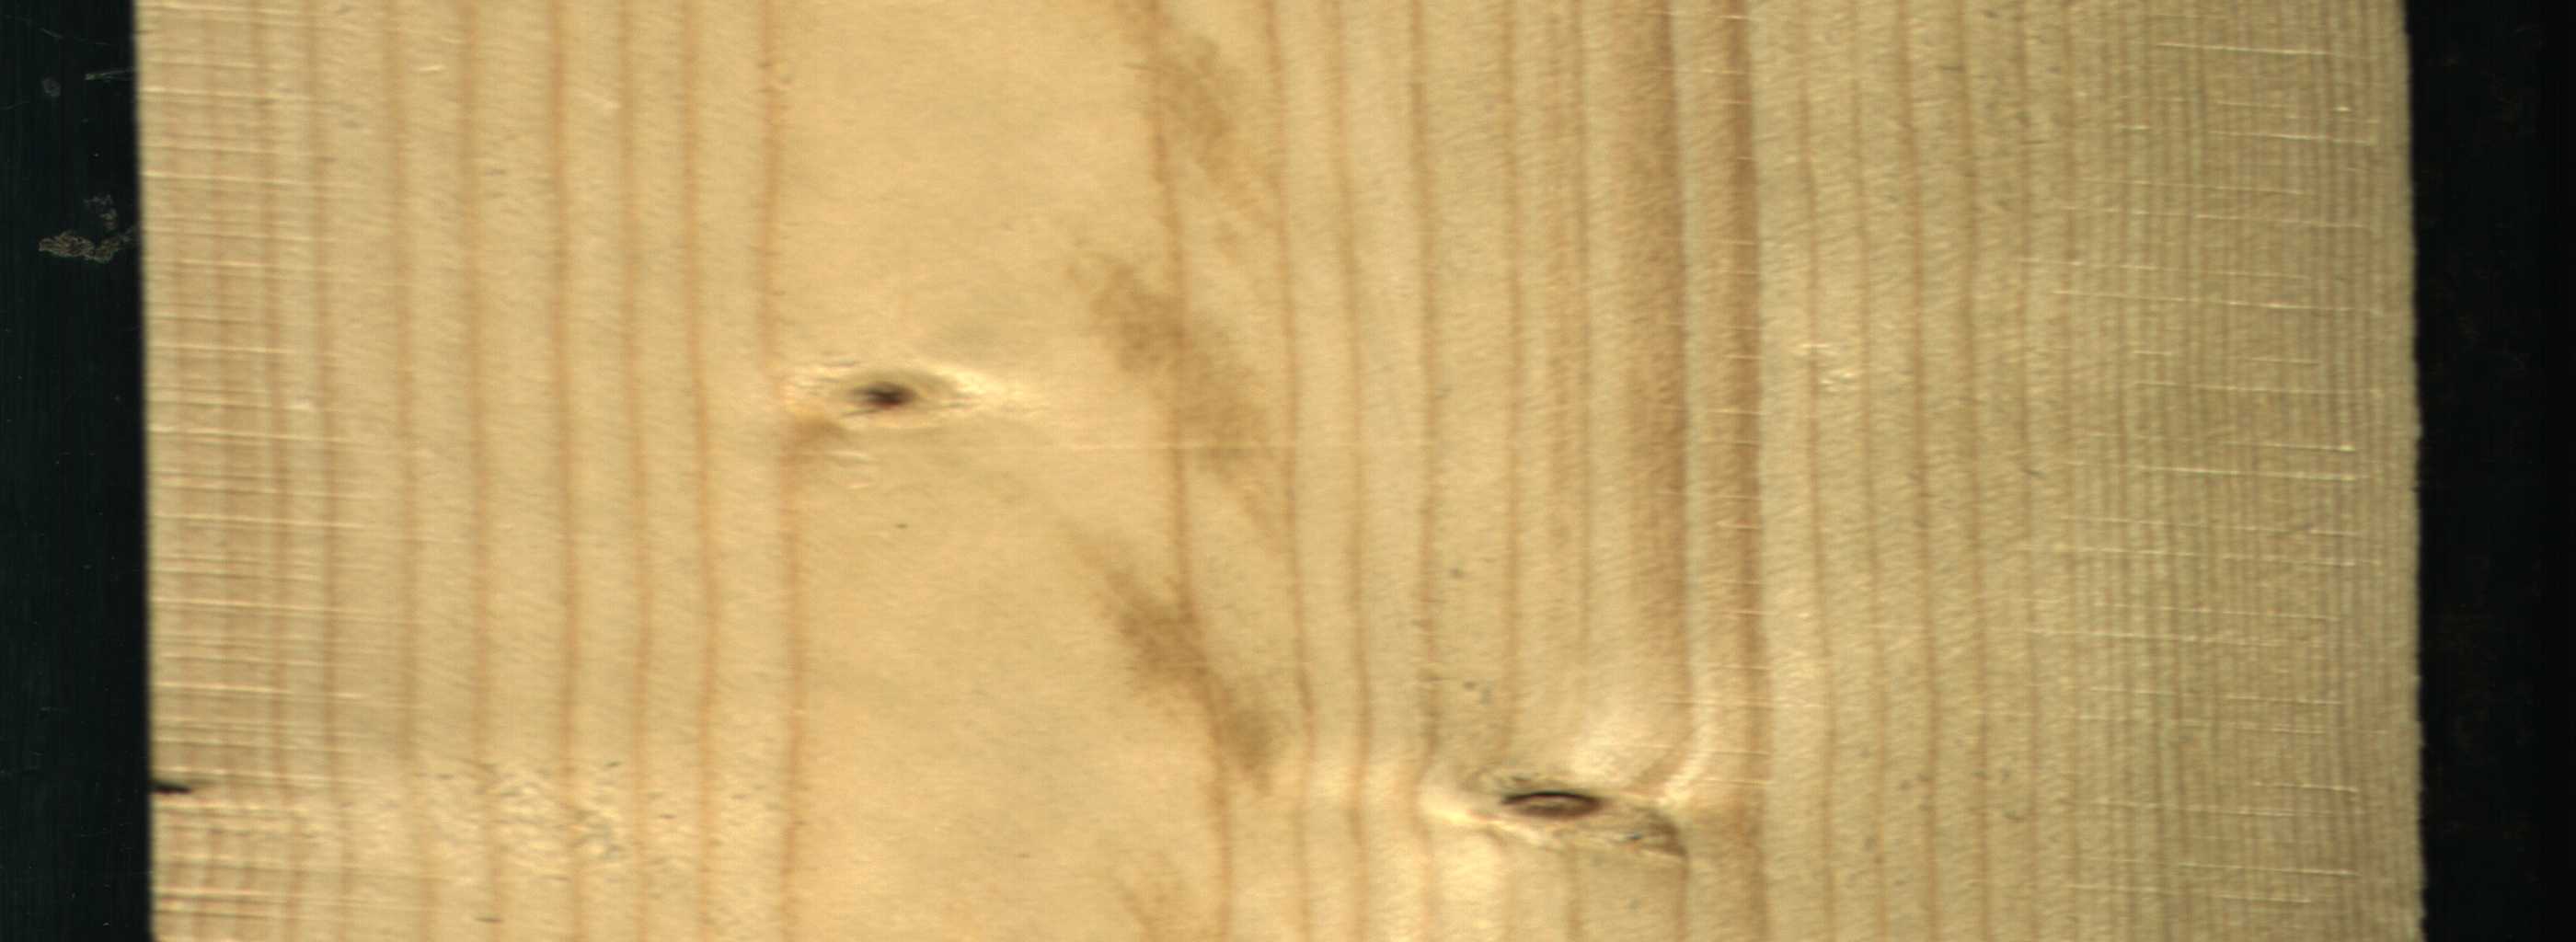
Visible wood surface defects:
Knot_missing
Dead_Knot
Live_Knot